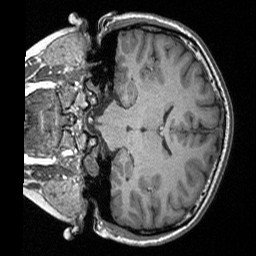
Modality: T1w
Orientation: coronal
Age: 21
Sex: female
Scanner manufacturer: siemens
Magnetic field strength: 3 T
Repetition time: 1.64 s
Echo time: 0.00234 s